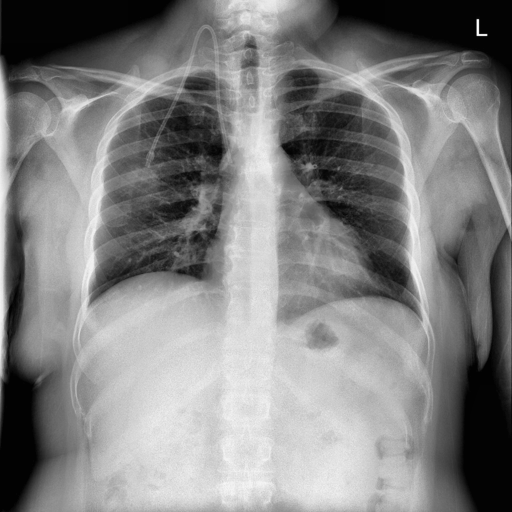
Finding: NORMAL